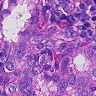
Metastatic tissue present: yes